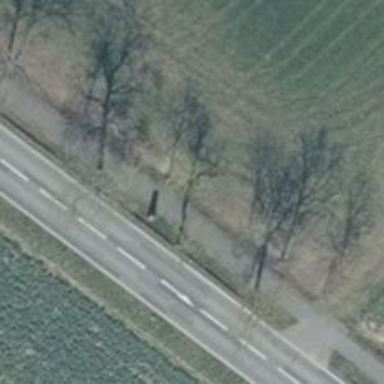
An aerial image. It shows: Post milestone in the form of obelisk.